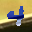
Label: 4